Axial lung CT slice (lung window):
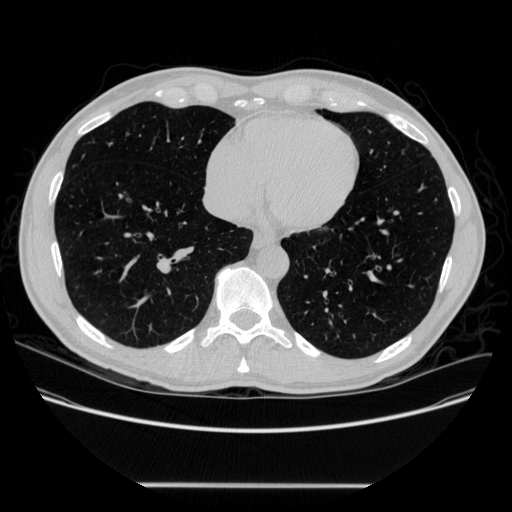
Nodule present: no